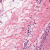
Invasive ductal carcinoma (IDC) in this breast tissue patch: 0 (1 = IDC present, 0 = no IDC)